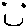
Label: smiley face